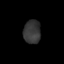
Tissue: skin
Cell type: Epithelial cells
Senescence score: 0.2446
Nuclear area (px): 394
Mean DAPI intensity: 54.256